Interaction volume radius: 10 \u00c5
Interaction volume height: 15 \u00c5
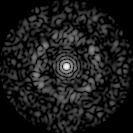
Disorder parameter: 0.8424